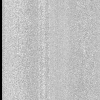
Atmospheric dust classification: dusty